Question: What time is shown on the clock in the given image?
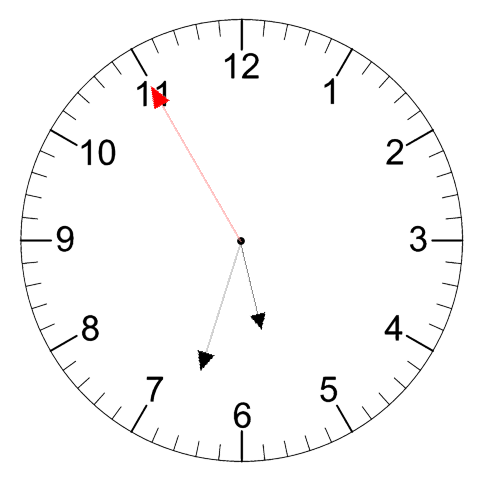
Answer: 05:32:55